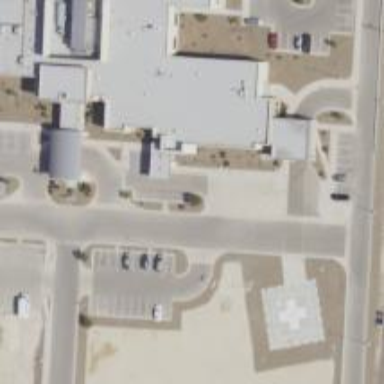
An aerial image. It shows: Entrance designated for emergency ward.